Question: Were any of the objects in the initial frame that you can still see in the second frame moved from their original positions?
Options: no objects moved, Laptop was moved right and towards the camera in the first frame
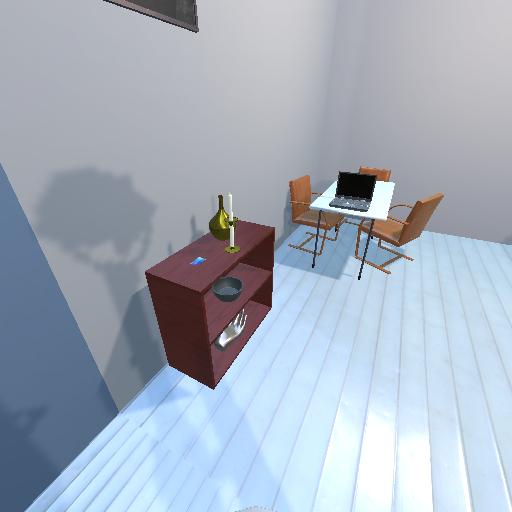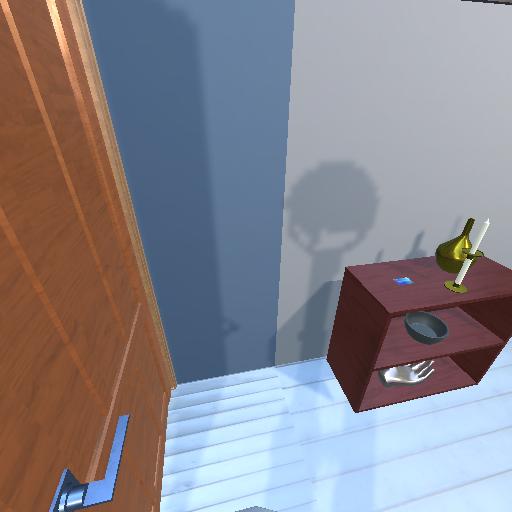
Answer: no objects moved